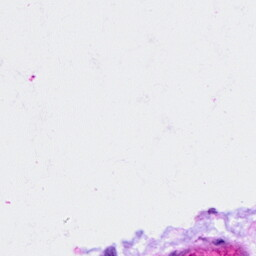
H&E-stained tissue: Ovarian